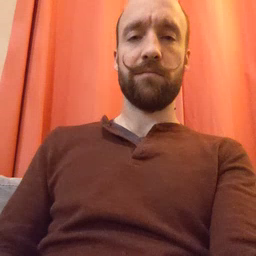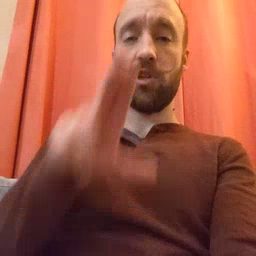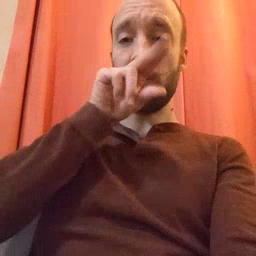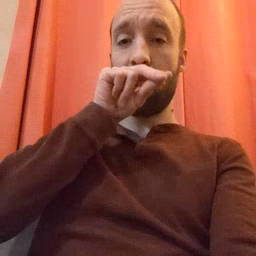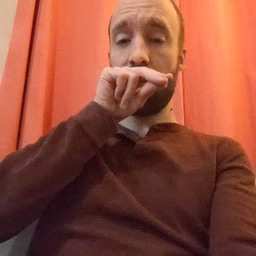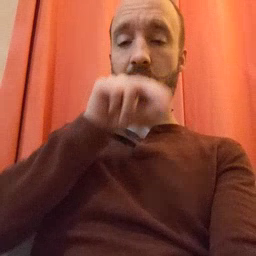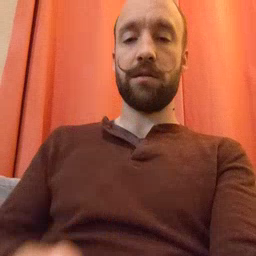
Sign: duck